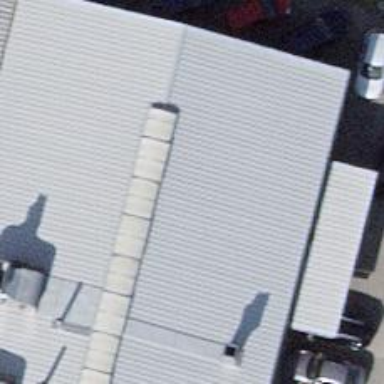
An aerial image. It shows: Car repair shop.